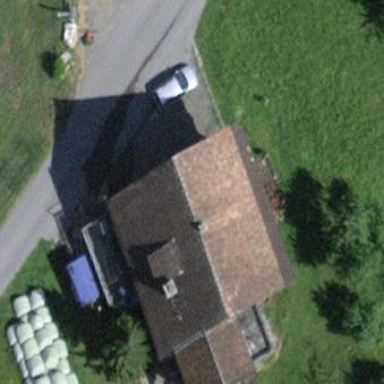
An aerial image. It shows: Simple house.